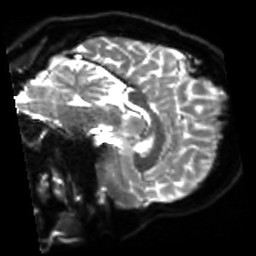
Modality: sbref
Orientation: sagittal
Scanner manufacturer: siemens
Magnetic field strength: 3 T
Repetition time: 4 s
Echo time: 0.0594 s